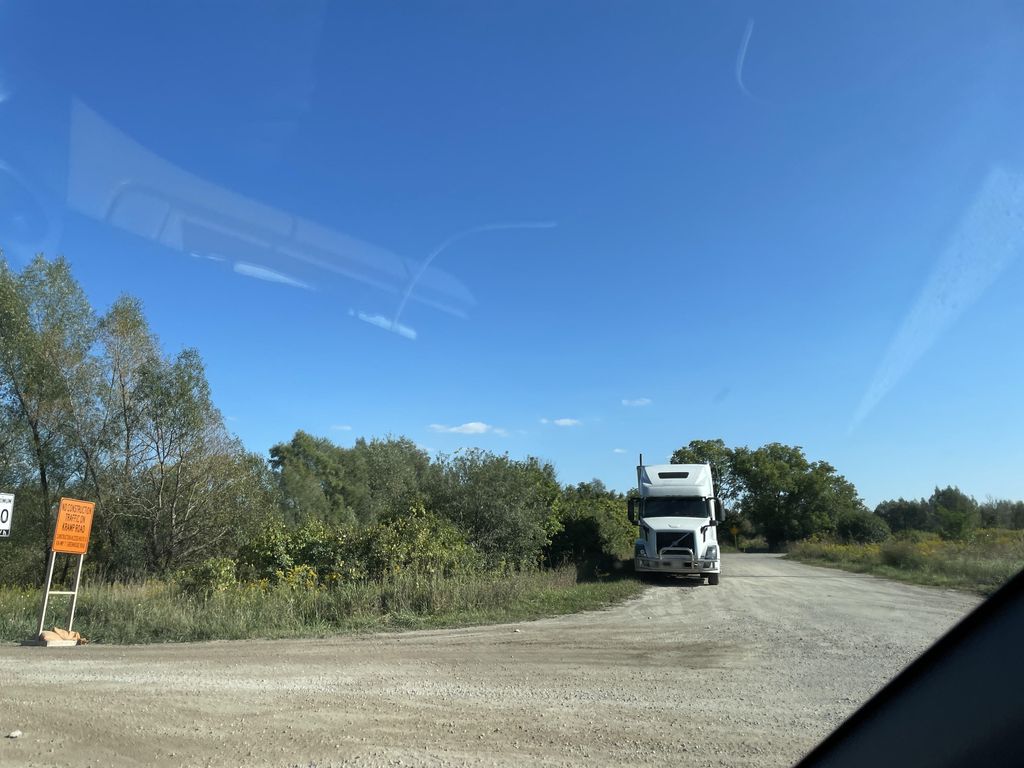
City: kitchener-waterloo